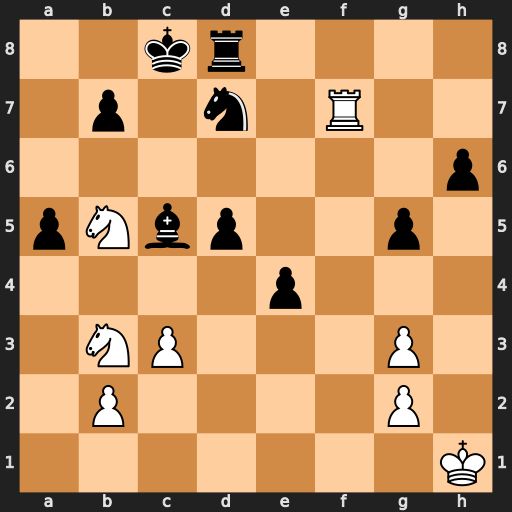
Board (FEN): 2kr4/1p1n1R2/7p/pNbp2p1/4p3/1NP3P1/1P4P1/7K
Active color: w
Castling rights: -
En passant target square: -
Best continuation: Nxc5 Nxc5 Rc7+ Kb8 Rxc5